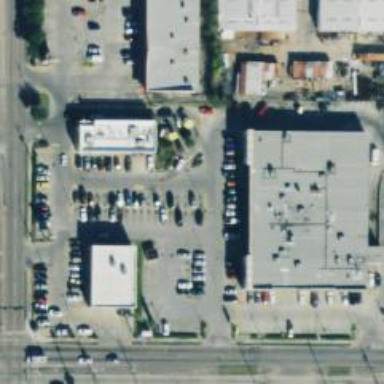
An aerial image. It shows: Parking space.